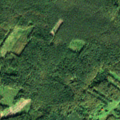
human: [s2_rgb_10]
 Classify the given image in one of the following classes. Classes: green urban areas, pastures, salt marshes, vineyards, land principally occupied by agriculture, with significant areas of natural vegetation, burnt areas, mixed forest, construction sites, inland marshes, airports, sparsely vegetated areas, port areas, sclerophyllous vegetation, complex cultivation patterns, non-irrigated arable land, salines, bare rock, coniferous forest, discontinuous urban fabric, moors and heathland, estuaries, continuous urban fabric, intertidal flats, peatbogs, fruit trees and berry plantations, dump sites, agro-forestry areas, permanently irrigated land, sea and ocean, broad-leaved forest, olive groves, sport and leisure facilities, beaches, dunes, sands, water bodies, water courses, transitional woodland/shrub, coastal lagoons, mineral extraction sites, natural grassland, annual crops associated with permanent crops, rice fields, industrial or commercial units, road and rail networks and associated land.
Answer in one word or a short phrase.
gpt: coniferous forest, mixed forest, transitional woodland/shrub